Interaction volume radius: 10 \u00c5
Interaction volume height: 35 \u00c5
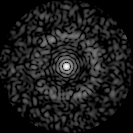
Disorder parameter: 0.8421